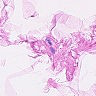
Metastatic tissue present: no